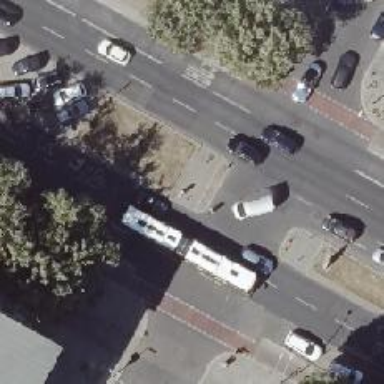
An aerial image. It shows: Traffic island located on footway.